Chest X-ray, AP view. Patient: 63 years old, sex M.
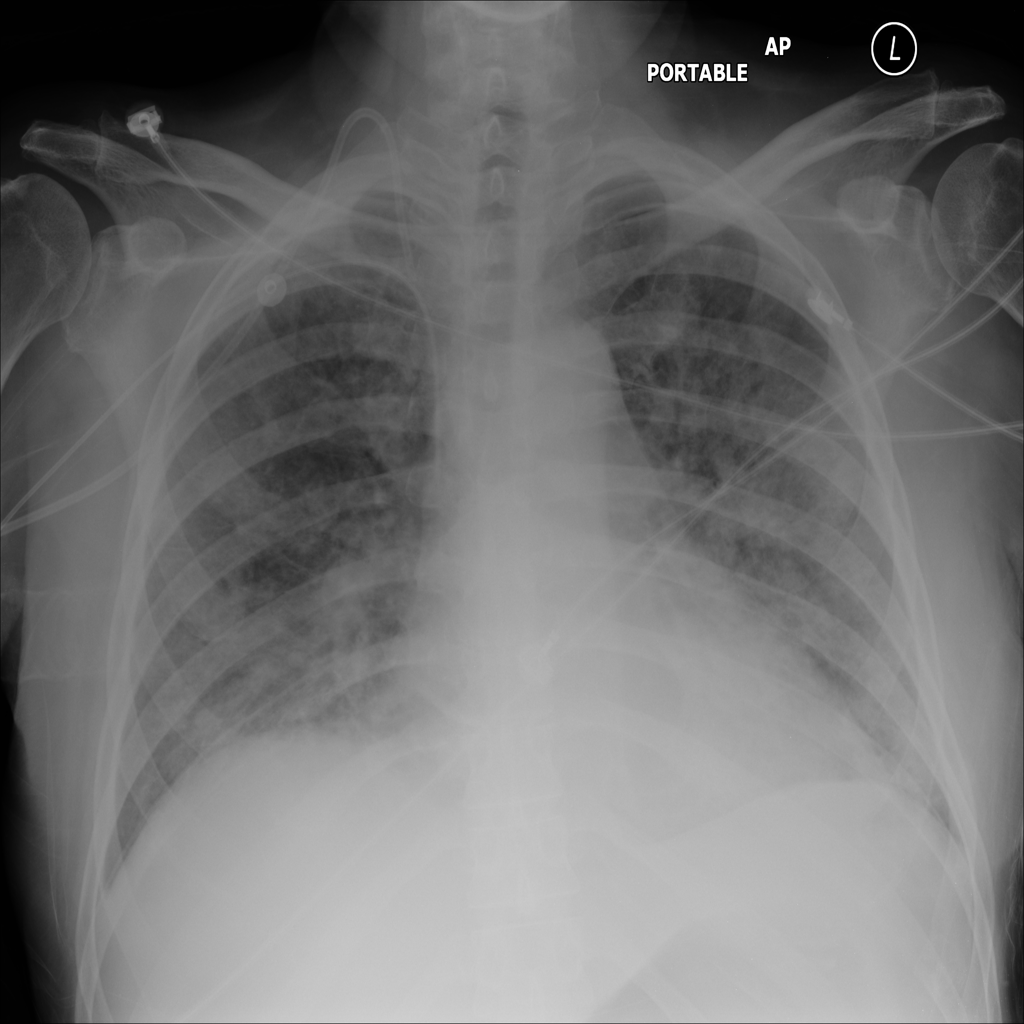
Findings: Atelectasis, Effusion, Infiltration